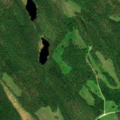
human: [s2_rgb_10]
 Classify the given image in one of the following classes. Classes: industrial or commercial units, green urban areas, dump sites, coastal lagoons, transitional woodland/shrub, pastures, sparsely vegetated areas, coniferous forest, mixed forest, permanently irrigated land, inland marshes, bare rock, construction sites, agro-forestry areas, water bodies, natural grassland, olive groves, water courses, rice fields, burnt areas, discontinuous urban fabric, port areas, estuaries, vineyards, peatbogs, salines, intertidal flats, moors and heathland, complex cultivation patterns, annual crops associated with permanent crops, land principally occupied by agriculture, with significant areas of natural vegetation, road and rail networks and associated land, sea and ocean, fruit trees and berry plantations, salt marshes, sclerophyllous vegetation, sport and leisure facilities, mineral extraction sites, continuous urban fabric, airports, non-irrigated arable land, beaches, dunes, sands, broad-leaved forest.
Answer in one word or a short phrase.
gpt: coniferous forest